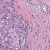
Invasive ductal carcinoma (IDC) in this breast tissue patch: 1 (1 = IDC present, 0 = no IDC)